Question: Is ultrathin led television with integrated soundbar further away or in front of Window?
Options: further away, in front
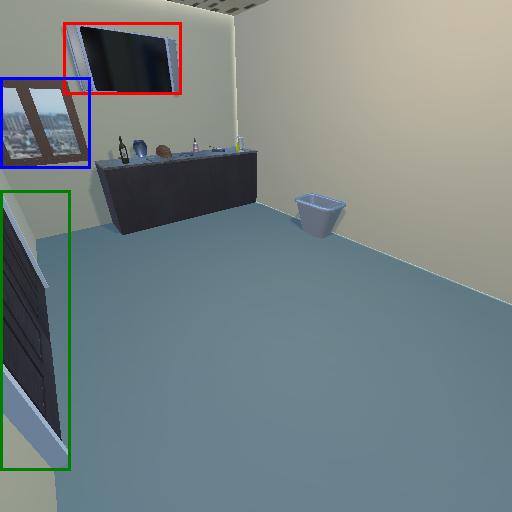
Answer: further away